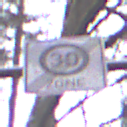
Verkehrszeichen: EndeZone30
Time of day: Midday
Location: Outdoor (Nature)
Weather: Overcast
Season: Autumn
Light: Natural